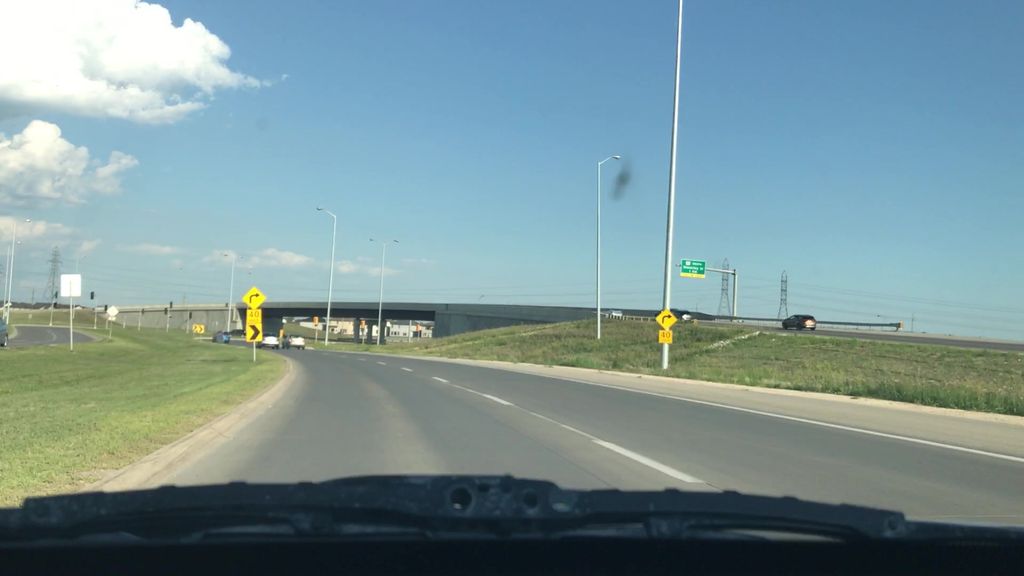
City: winnipeg